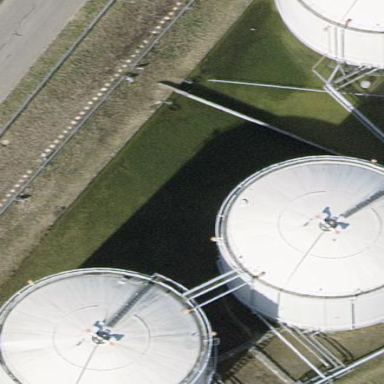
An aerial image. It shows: Industrial building housing storage tank.